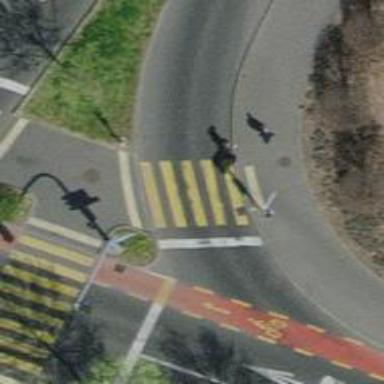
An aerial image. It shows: Crossing with traffic signals.